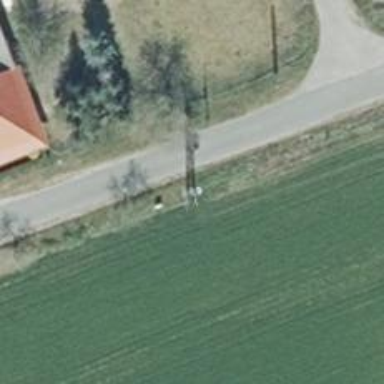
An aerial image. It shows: Lattice structure power pole.